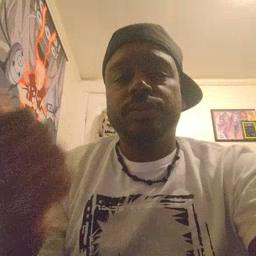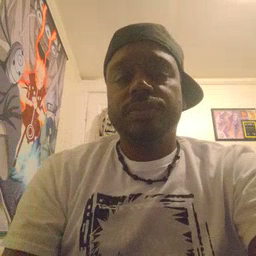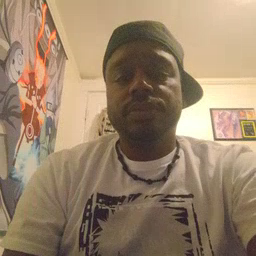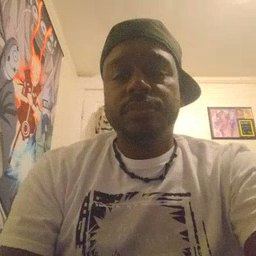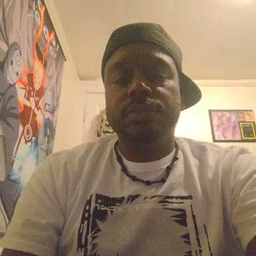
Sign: another